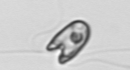
Label: flagellate_morphotype1